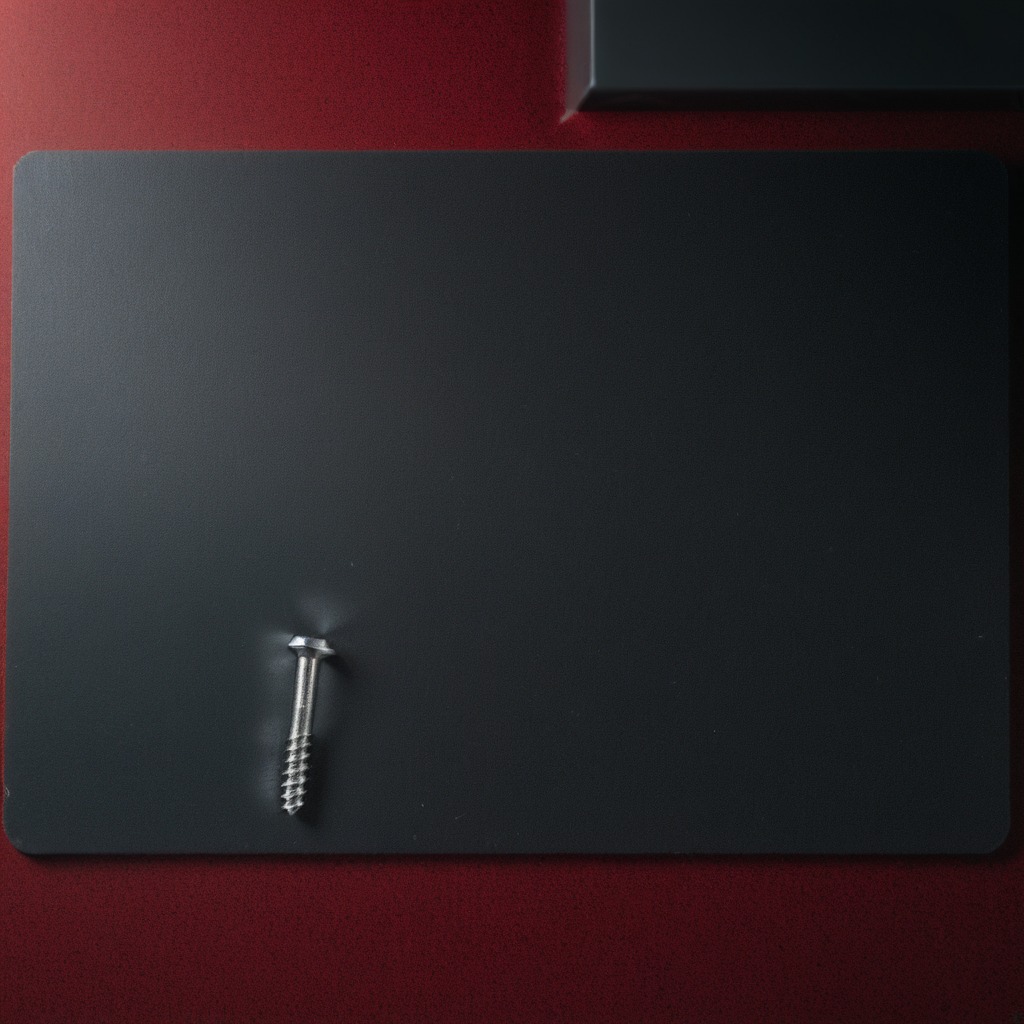
A metal screw is lying on a clean granite tabletop covered with a red rubber mat inside a workshop at night dim ambient light soft shadows worn but beneath the mat